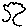
Label: tree